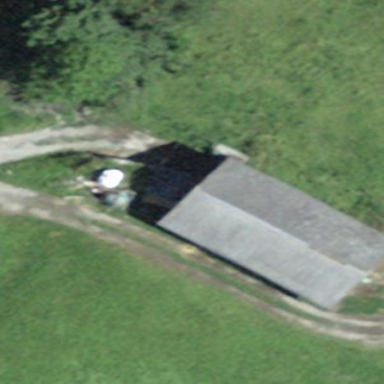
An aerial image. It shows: Farm auxiliary building.